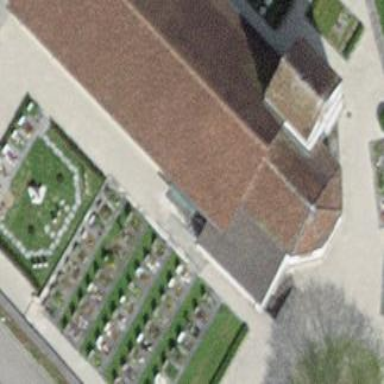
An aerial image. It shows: Cemetery.